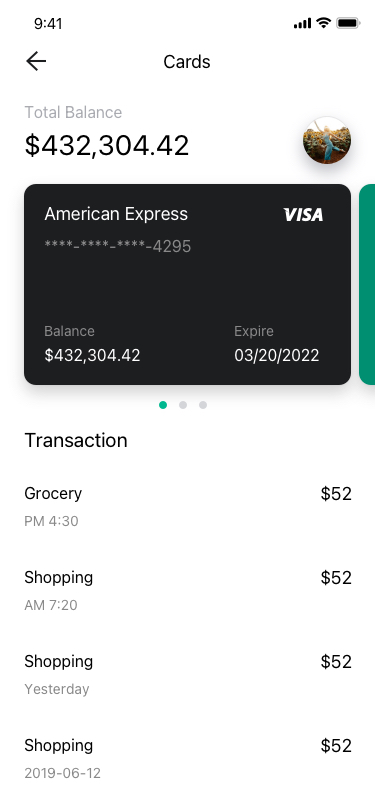
Text in this UI design:
$432,304.42
Cards
Total Balance
Transaction
Grocery
Shopping
Shopping
Shopping
PM 4:30
AM 7:20
$52
$52
$52
$52
American Express
****-****-****-4295
$432,304.42
Expire
Balance
03/20/2022
Yesterday
2019-06-12